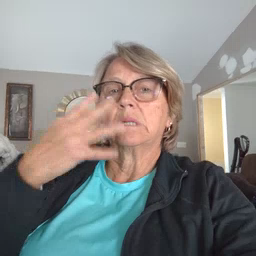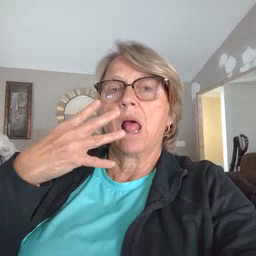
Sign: snack